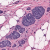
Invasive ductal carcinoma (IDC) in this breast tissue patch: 0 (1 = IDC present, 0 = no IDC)